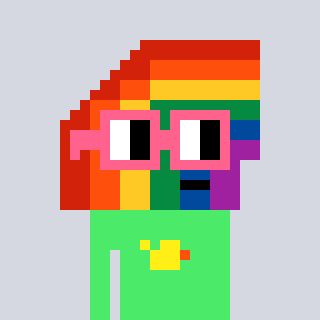
a pixel art character with square pink glasses, a rainbow-shaped head and a teal-colored body on a cool background